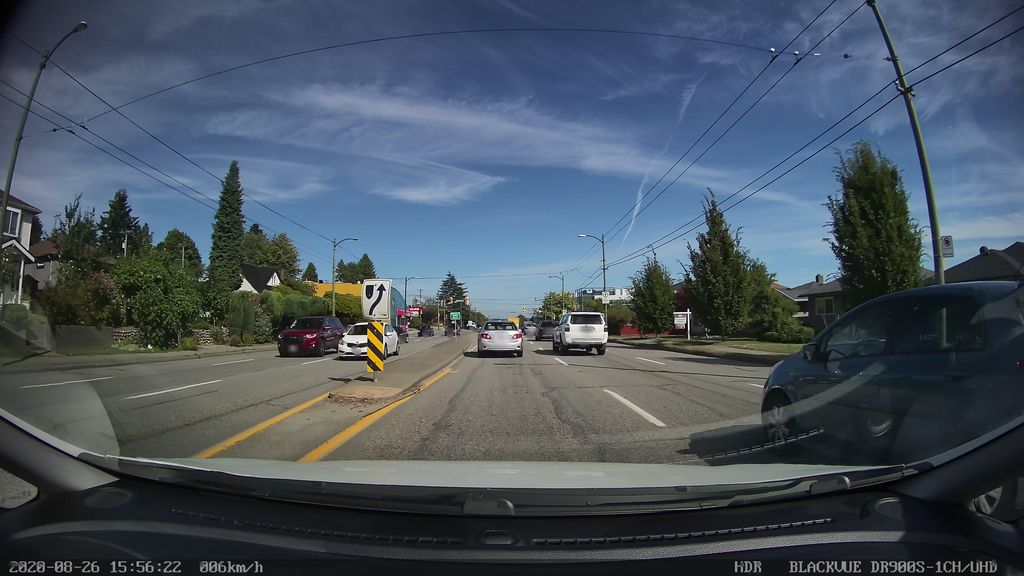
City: vancouver